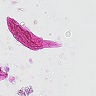
Metastatic tissue present: no